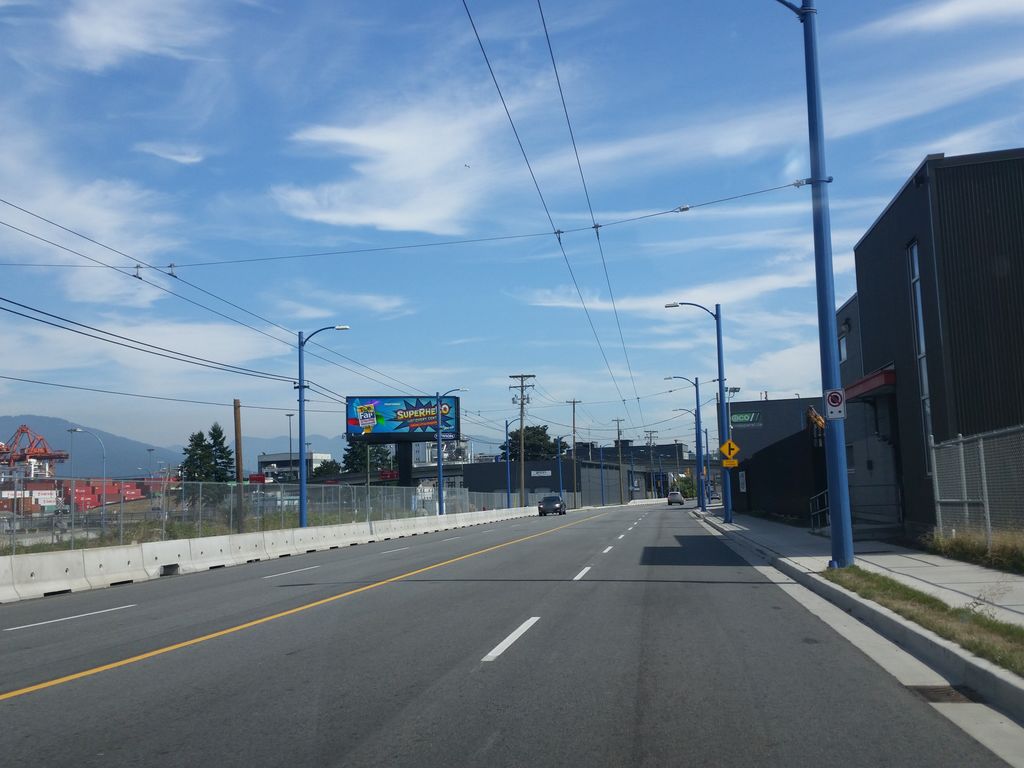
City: vancouver